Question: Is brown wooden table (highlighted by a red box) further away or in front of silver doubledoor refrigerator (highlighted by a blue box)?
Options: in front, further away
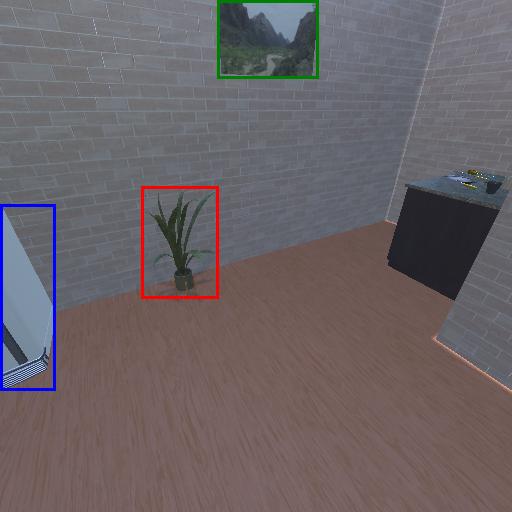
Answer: in front